四年级 · 度量几何学
即将建成的某小区占地是一个长 600 米、宽 500 米的长方形, 它的占地面积是多少公顷?
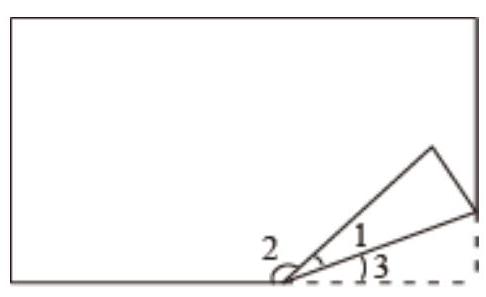
答案: 30 公顷

【分析】根据长方形的面积公式: $\mathrm{S}=\mathrm{ab}$, 把数据代入公式求出占地多少平方米, 然后再换算成用公顷作单位。

【详解】 $600 \times 500=300000$ (平方米)

300000 平方米 $=30$ 公顷

答: 它的占地面积是 30 公顷。

【点睛】此题主要考查长方形面积公式的灵活运用，关键是熟记公式。24.答案:答案: $20^{\circ}$

【分析】将图中 $\angle 1$ 下边的角命名为 $\angle 3$ (图见详解过程), $\angle 1$ 是由 $\angle 3$ 折叠上去的, 因此 $\angle 1=\angle 3$,由图可知, $\angle 2+\angle 1+\angle 3=180^{\circ}$, 即 $\angle 2+\angle 1+\angle 1=180^{\circ}, \angle 2=140^{\circ}$, 则可求出 $\angle 1$ 的度数。

【详解】如图所示:

$$
\begin{aligned}
& \left.180^{\circ}-140^{\circ}\right) \div 2 \\
= & 40^{\circ} \div 2 \\
= & 20^{\circ}
\end{aligned}
$$

答: $\angle 1$ 是 $20^{\circ}$ 。

【点睛】此题考查利用对折重叠的两个角相等和平角等于 $180^{\circ}$ 来解答有关角度计算的问题。
解析: 答案:30 公顷

【分析】根据长方形的面积公式: $\mathrm{S}=\mathrm{ab}$, 把数据代入公式求出占地多少平方米, 然后再换算成用公顷作单位。

【详解】 $600 \times 500=300000$ (平方米)

300000 平方米 $=30$ 公顷

答: 它的占地面积是 30 公顷。

【点睛】此题主要考查长方形面积公式的灵活运用，关键是熟记公式。24.答案:答案: $20^{\circ}$

【分析】将图中 $\angle 1$ 下边的角命名为 $\angle 3$ (图见详解过程), $\angle 1$ 是由 $\angle 3$ 折叠上去的, 因此 $\angle 1=\angle 3$,由图可知, $\angle 2+\angle 1+\angle 3=180^{\circ}$, 即 $\angle 2+\angle 1+\angle 1=180^{\circ}, \angle 2=140^{\circ}$, 则可求出 $\angle 1$ 的度数。

【详解】如图所示:

$$
\begin{aligned}
& \left.180^{\circ}-140^{\circ}\right) \div 2 \\
= & 40^{\circ} \div 2 \\
= & 20^{\circ}
\end{aligned}
$$

答: $\angle 1$ 是 $20^{\circ}$ 。

【点睛】此题考查利用对折重叠的两个角相等和平角等于 $180^{\circ}$ 来解答有关角度计算的问题。